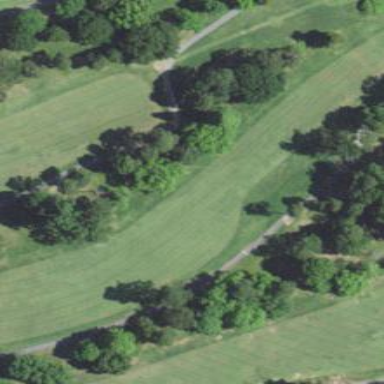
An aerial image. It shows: Grassy area designated as golf fairway.